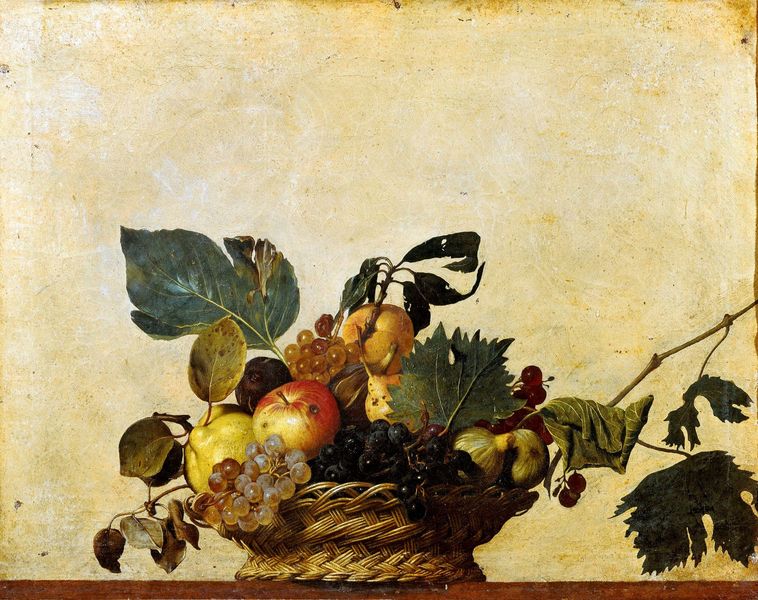
Titel: Canestra die Frutta, Obstkorb
Künstler: Michelangelo Merisi da Caravaggio
Standort: Mailand
Institution: Pinacoteca Ambrosiana
Schlagwörter: schatten, gelb, grün, braun, licht, tisch, obst, rot, feigen, stilleben, stillleben, trauben, apfel, beige, oil, red, white, wein, black, green, painting, portrait, table, wall, yellow, korb, oil painting, brown, pot, birne, vanitas, apple, food, fruit, life, background, landscape, nature, orange, stand, blaetter, plants, zitrone, texture, color, realism, obstkorb, photo, papers, grape, peach, still life, basket, leaves, branches, leaf, shading, paint, grapes, dry, contrast, branch, still, realistic, onion, vine, bowl, straw, zirtone, fruits, sticks, apples, vegetables, pear, still nature, melon, peaches, centered, caravaggio, squash, garlic, twig, oil paint, plum, wicker, pears, twigs, setting, brances, stil life, lemon, grap, mango, berries, fig, shaddow, weave, wilt, figs, weaving, cherries, nectarine, display fruits, fruitbowl, grape vine, bpot, vbasket, persimmon, apricot, whicker, nom, grape leaf, onions, plumb, white grape, black grape, xviiith century, applebasket, ripe, ripe fig